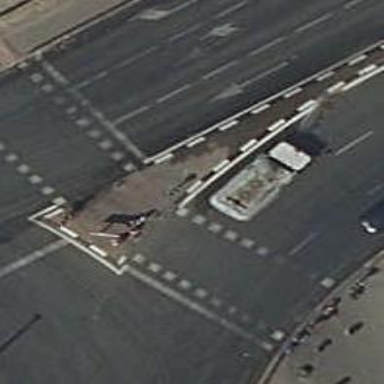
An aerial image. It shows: Marked crossing on footway paved with paving stones.